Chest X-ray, PA view. Patient: 22 years old, sex F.
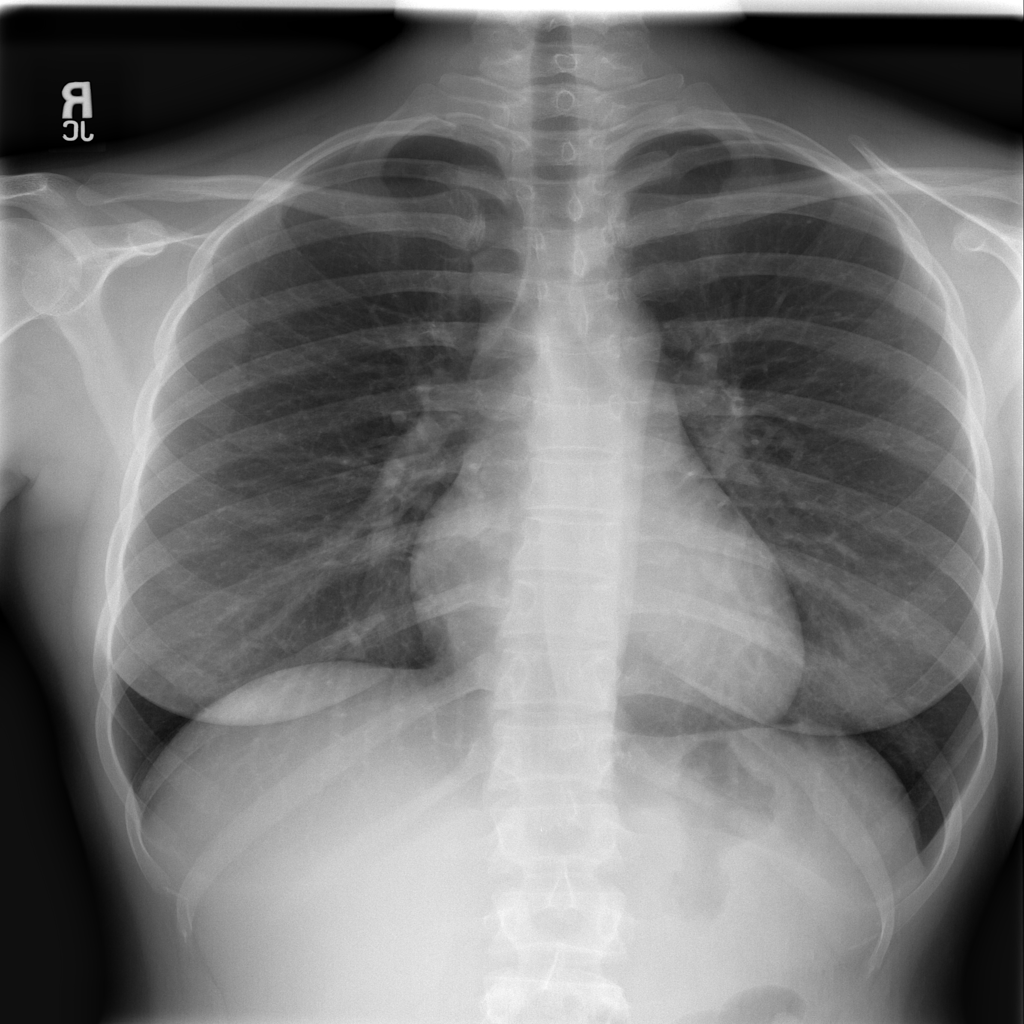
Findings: No Finding